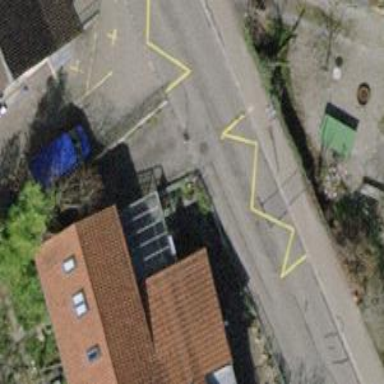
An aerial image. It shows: Public transport stop position.